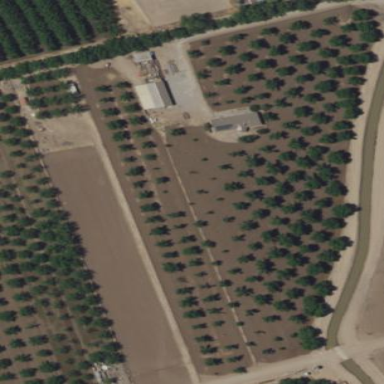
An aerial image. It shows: Orchard.